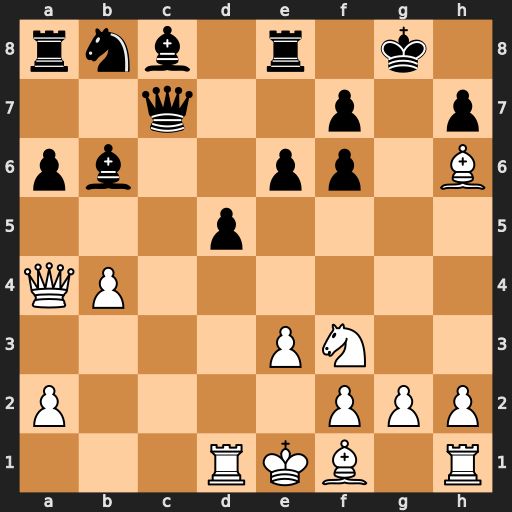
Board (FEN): rnb1r1k1/2q2p1p/pb2pp1B/3p4/QP6/4PN2/P4PPP/3RKB1R
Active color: w
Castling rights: K
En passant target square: -
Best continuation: Qxe8#